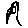
Label: line